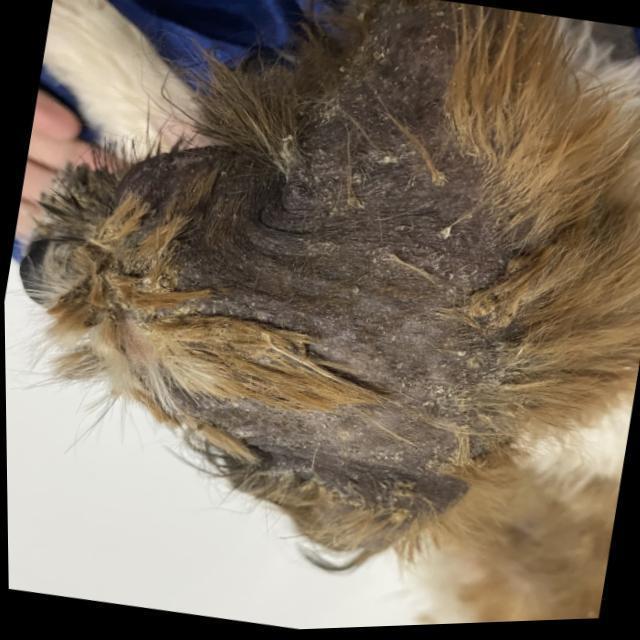
Canine demodicosis (Demodex mange) — caused by Demodex canis mites. Presents with alopecia, follicular papules, pustules, and comedones. Often localized on face and forelimbs.